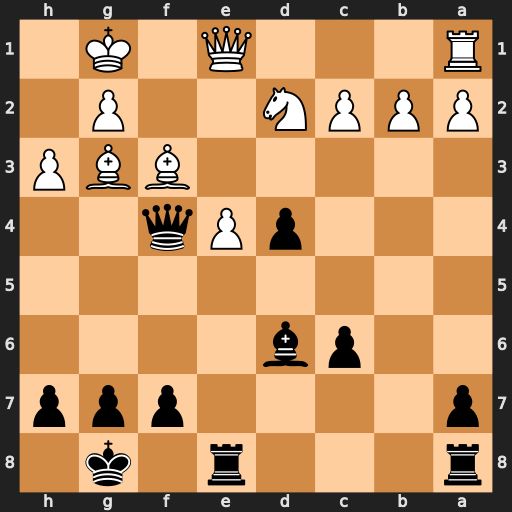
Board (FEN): r3r1k1/p4ppp/2pb4/8/3pPq2/5BBP/PPPN2P1/R3Q1K1
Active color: b
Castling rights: -
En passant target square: -
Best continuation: Qxg3 Qxg3 Bxg3